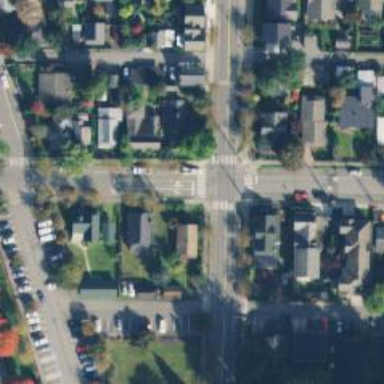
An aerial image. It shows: Marked crossing on the road.